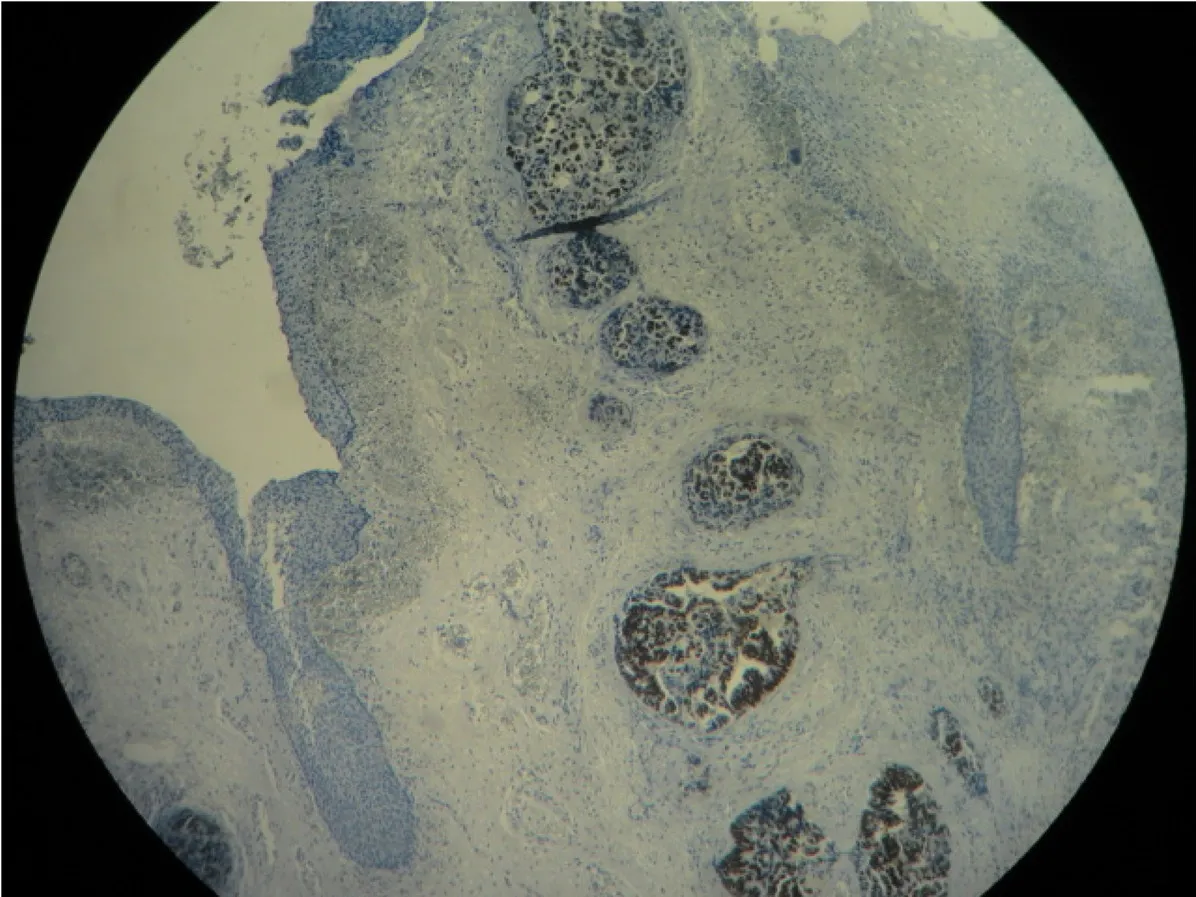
Immunohistochemical study of cervical tumor cells: Strong nuclear staining of tumor cells by the CDX2 marker.
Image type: pathology (immunostaining)